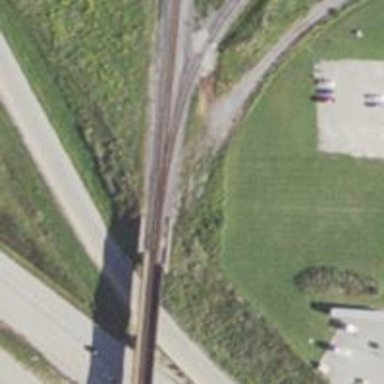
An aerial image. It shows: Railway track.